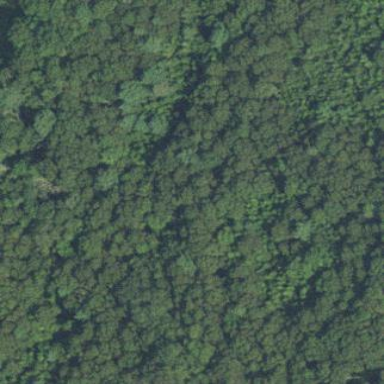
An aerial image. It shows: Woodland consisting mainly of needle-leaved trees.